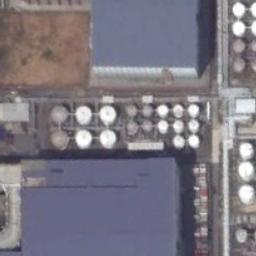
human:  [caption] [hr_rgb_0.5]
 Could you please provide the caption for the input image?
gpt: There are many different sized storage tanks and many buildings in the factory .

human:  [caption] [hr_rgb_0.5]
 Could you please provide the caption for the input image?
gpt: Many storage tanks are between two blue buildings .

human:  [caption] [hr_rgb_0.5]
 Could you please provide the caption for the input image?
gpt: There are many storage tanks on the bare land .

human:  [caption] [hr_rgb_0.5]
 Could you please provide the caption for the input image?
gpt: There are about ten storage tanks here .

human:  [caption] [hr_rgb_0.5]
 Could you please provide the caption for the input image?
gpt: There are some storage tanks beside two blue buildings .